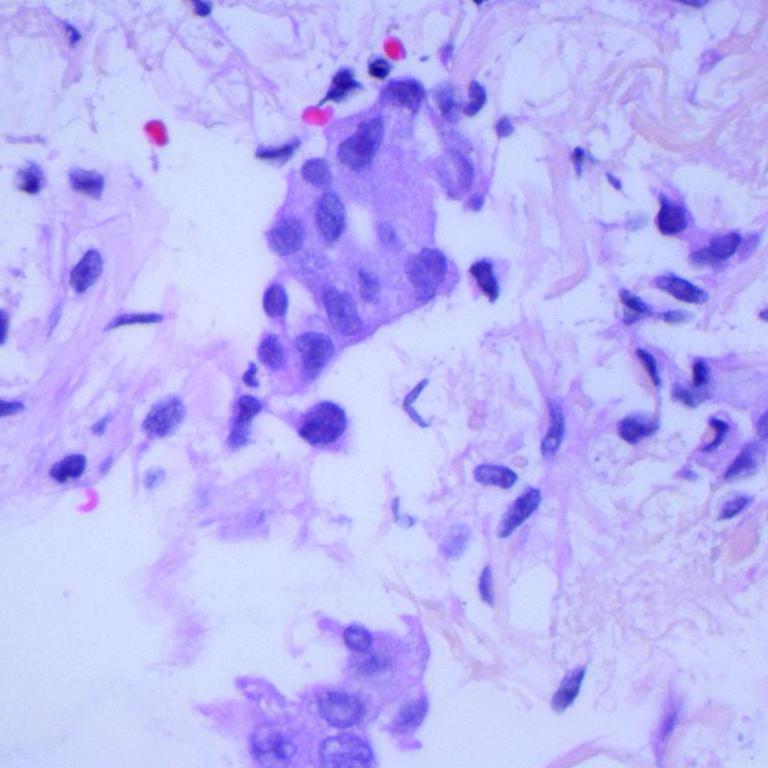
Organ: lung
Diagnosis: adenocarcinomas